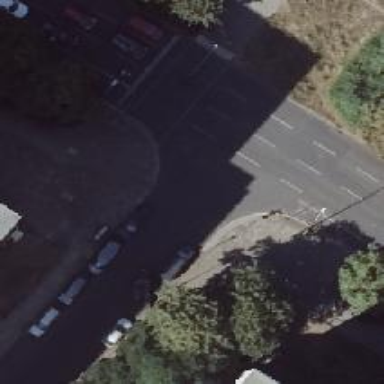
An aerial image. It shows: Residential road with asphalt surface and sidewalks on both sides. There are parallel parking lanes on both sides of the road.